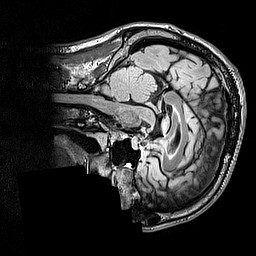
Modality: FLAIR
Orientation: sagittal
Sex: male
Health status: ill
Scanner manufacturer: siemens
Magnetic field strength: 3 T
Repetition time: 5 s
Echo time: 0.388 s